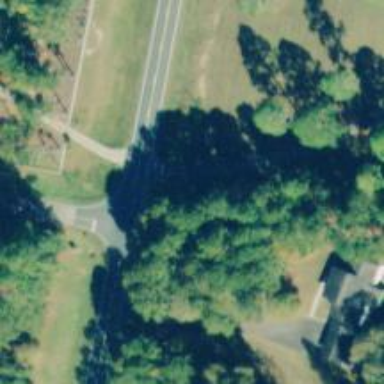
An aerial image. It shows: Driveway.